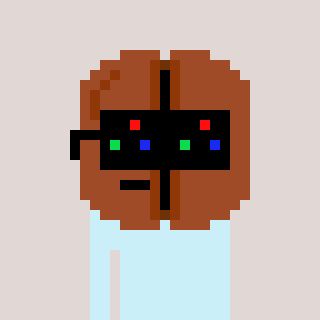
a pixel art character with square black sunglasses, a coffeebean-shaped head and a hotbrown-colored body on a warm background